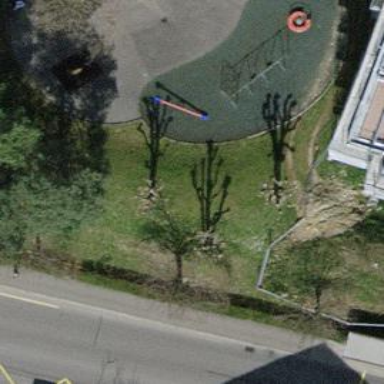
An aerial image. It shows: Playground area for leisure land.